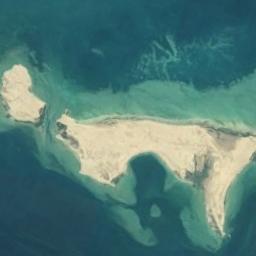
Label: island